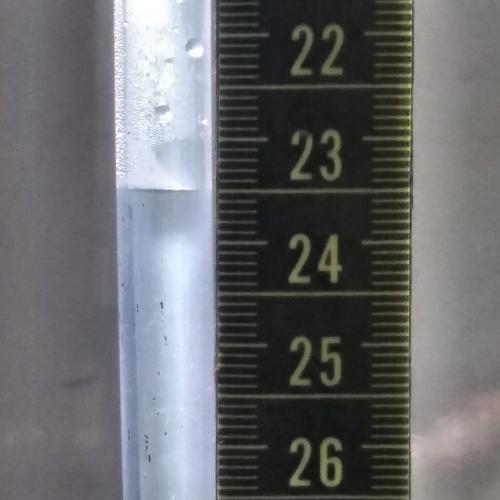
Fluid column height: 23.5 cm